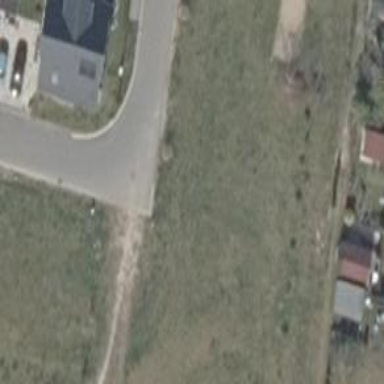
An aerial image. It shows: Track road.